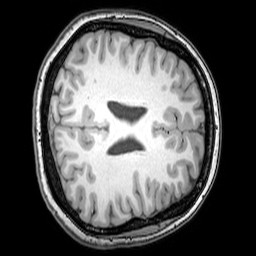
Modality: T1w
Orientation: axial
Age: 24
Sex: female
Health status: healthy
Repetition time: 0.081 s
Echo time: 0.037 s